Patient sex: M
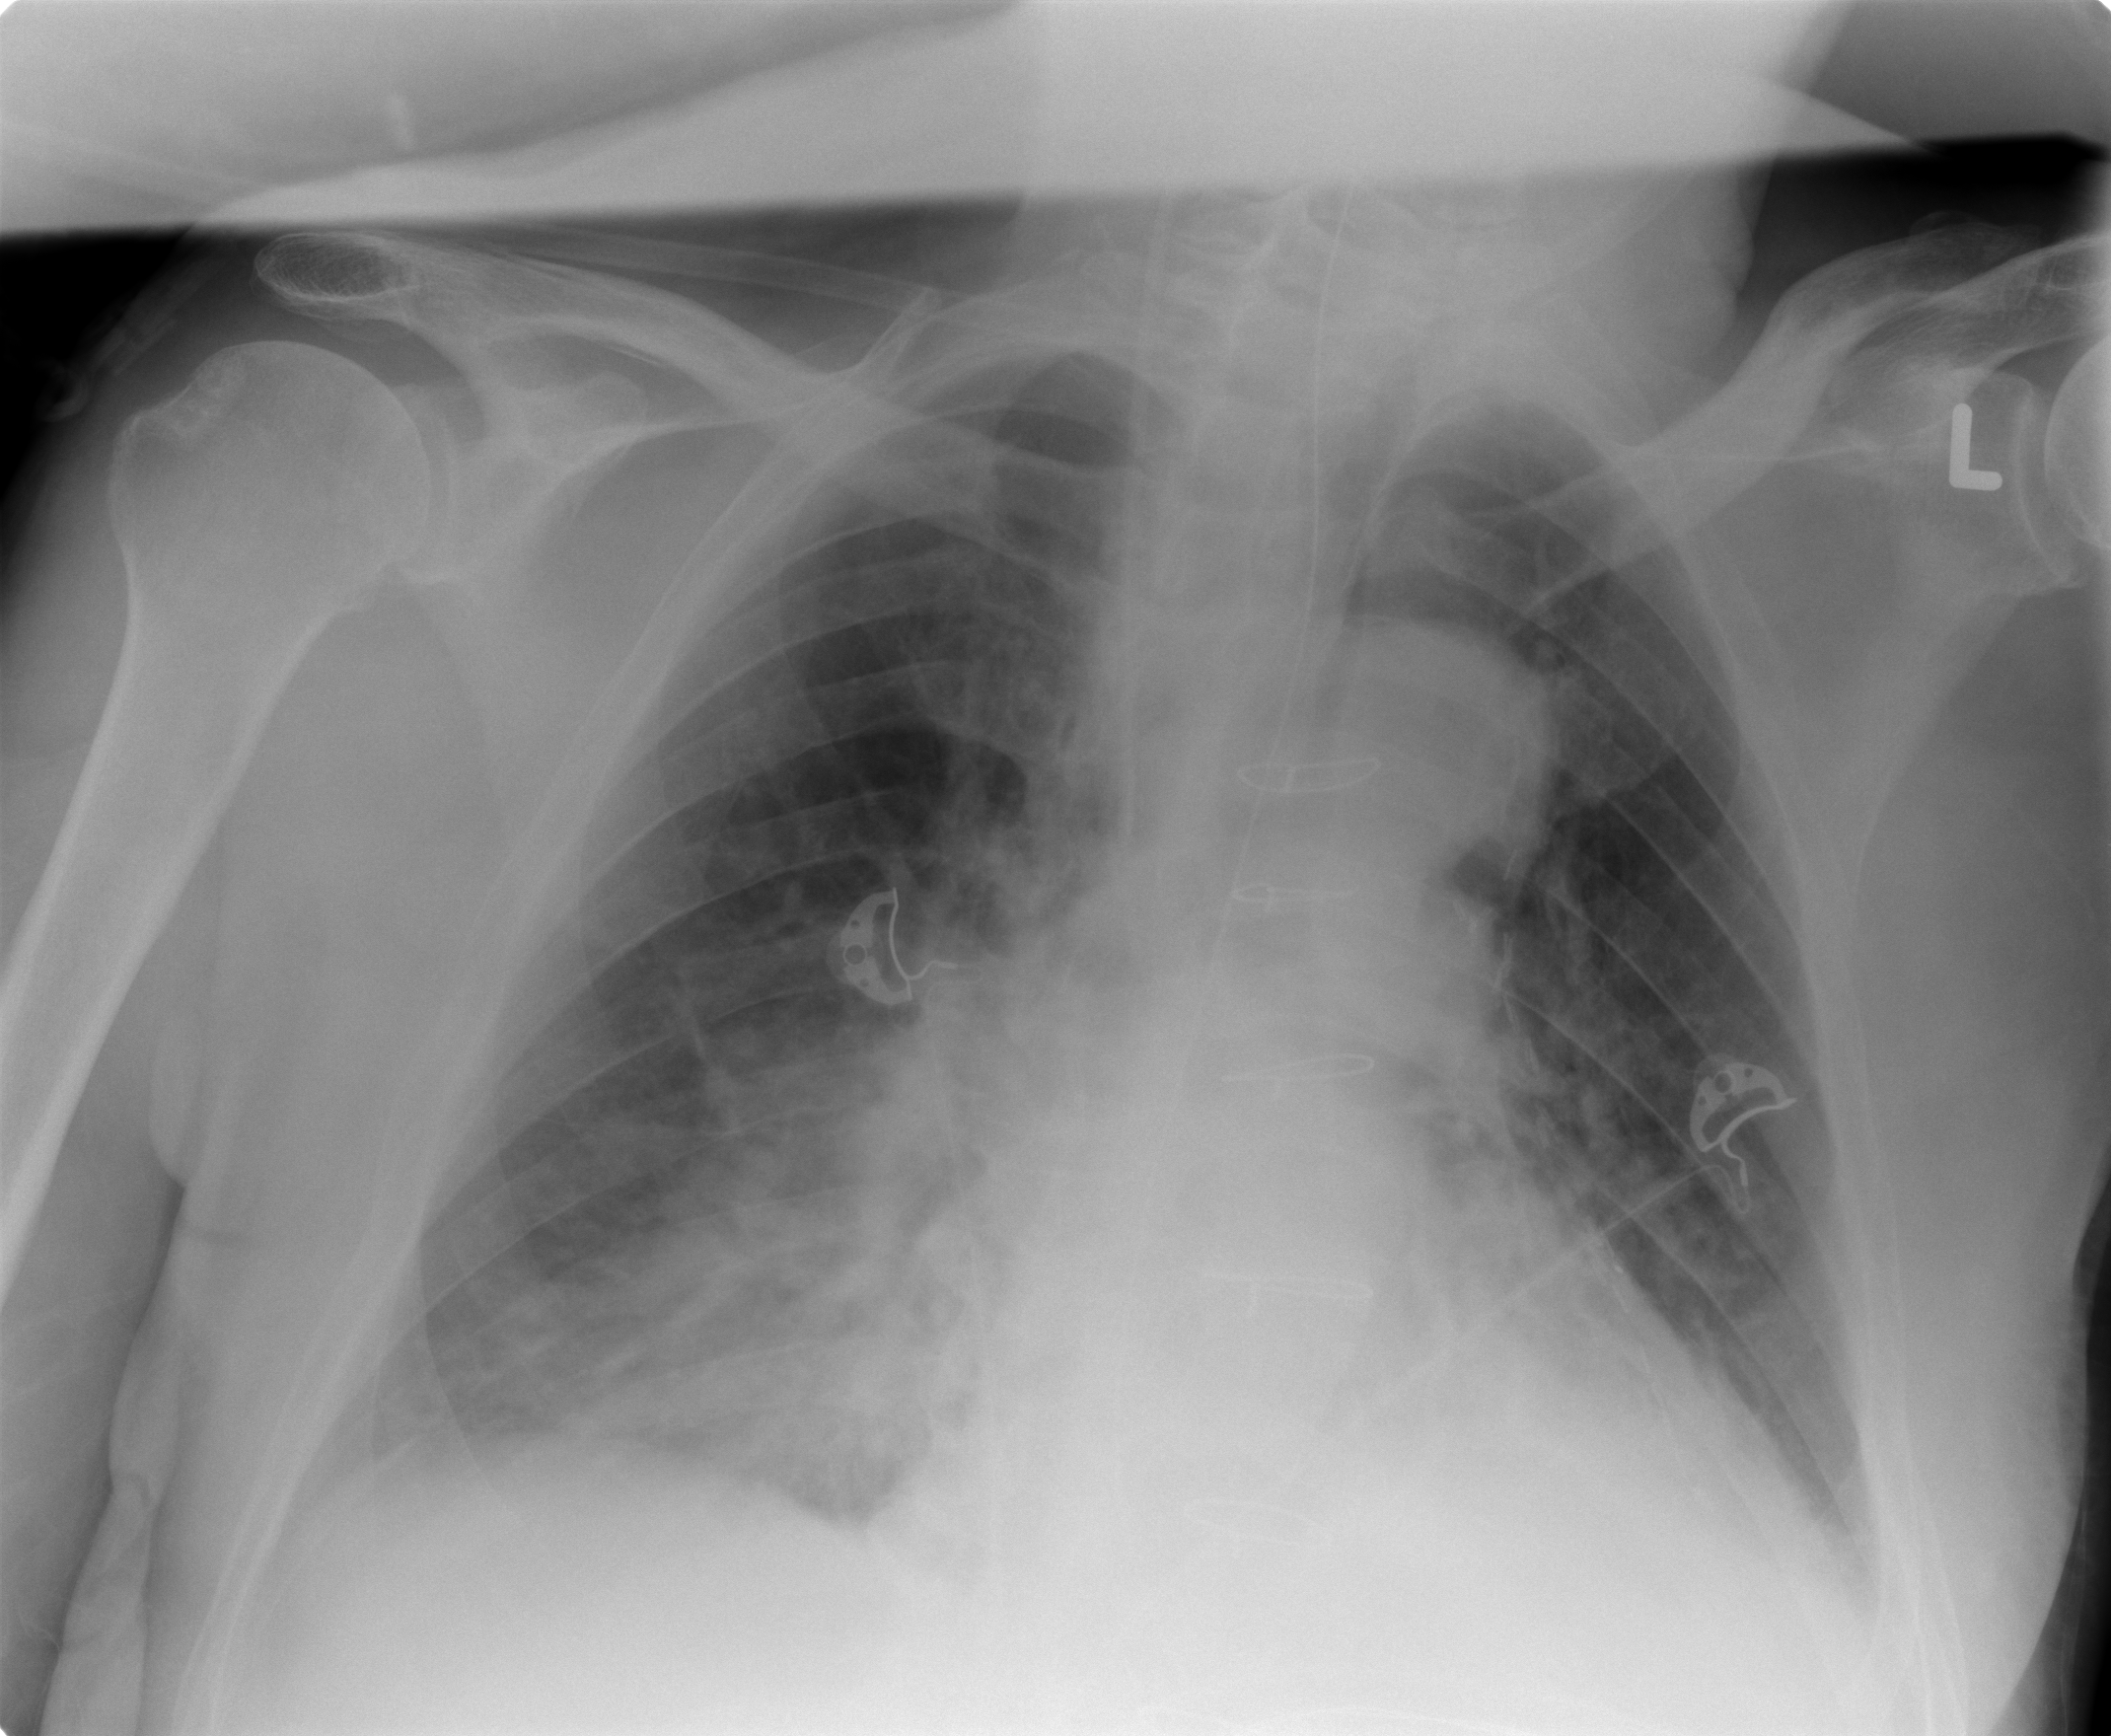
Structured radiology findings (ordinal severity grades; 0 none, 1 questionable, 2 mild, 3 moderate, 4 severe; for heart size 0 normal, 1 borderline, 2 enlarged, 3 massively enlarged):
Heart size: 2
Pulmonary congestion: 0
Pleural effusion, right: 0
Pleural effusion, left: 2
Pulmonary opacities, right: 2
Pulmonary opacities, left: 0
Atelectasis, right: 2
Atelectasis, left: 2